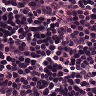
Metastatic tissue present: no